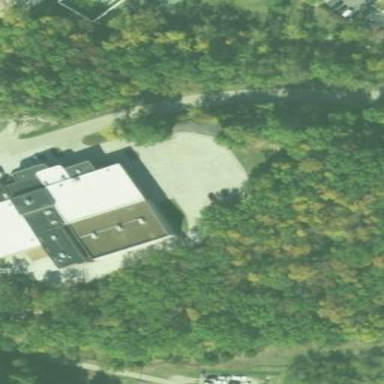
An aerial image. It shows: Building used as fitness center.